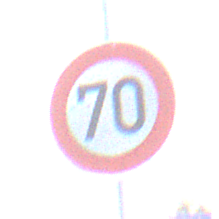
Verkehrszeichen: Geschwindigkeit70
Umgebung: Outdoor, Urban
Tageszeit: SunriseSunset
Wetter: Clear
Licht: Natural
Jahreszeit: NotSpecified
Kontrast: MediumContrast